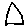
Label: triangle